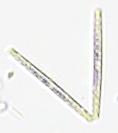
Label: Thalassionema